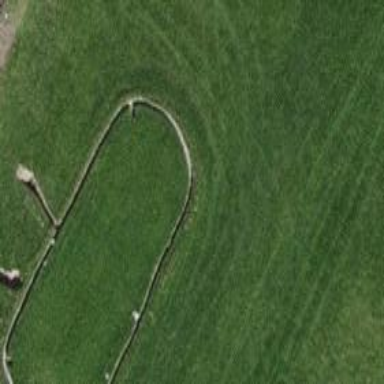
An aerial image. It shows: Golf tee on grassy land.